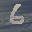
Label: 6